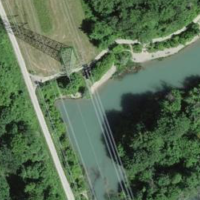
EUNIS habitat code: 21
Species observed at this site:
Prunus padus
Stachys palustris
Lithospermum officinale